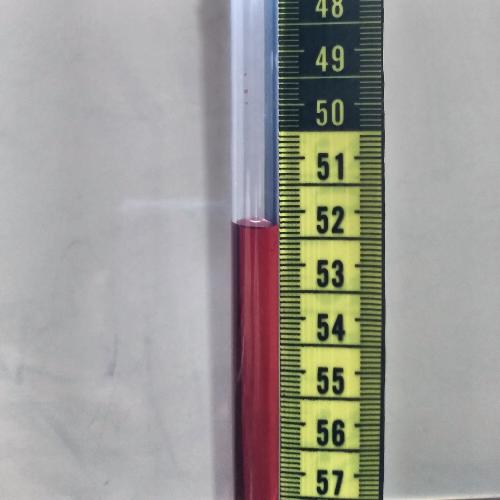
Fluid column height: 52.3 cm